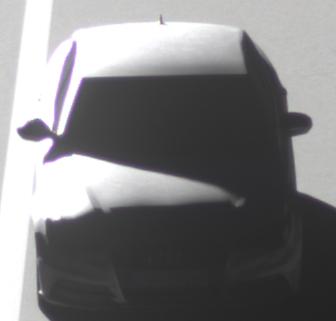
Make: Audi
Model: A6 2.0 TFSI
Detailed model: A6 (C7) Limousine
Model produced from: 2011/10
Model produced until: 2014/09
Doors: 4
Color: white
Road condition: dry road
Daytime: sunrise or sunset
Contrast: high contrast